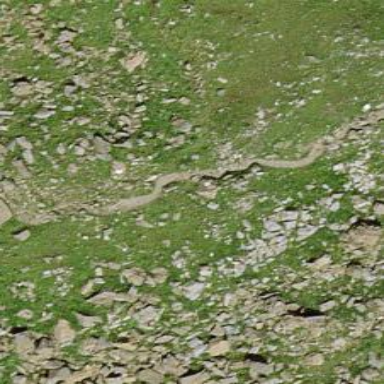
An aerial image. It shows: Path on the ground.